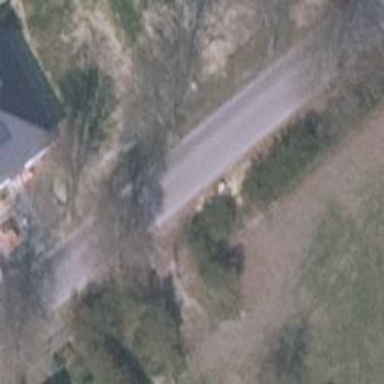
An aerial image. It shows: Residential road with asphalt surface.